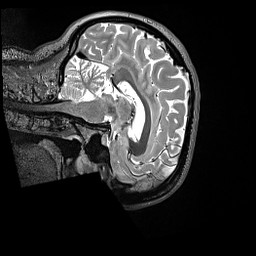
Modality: T2w
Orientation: sagittal
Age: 32
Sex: female
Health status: ill
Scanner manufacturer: siemens
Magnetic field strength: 3 T
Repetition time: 3.2 s
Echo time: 0.564 s